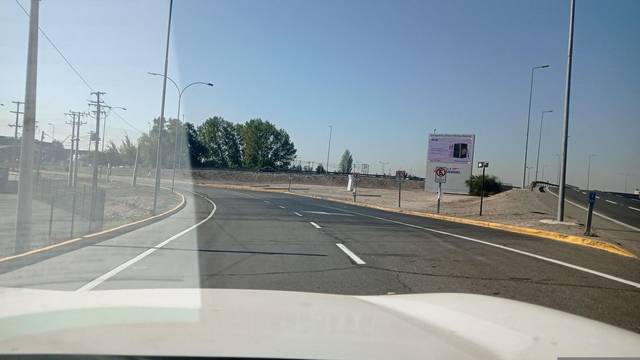
Region: Chile
Coordinates: -33.41, -70.794